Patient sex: M
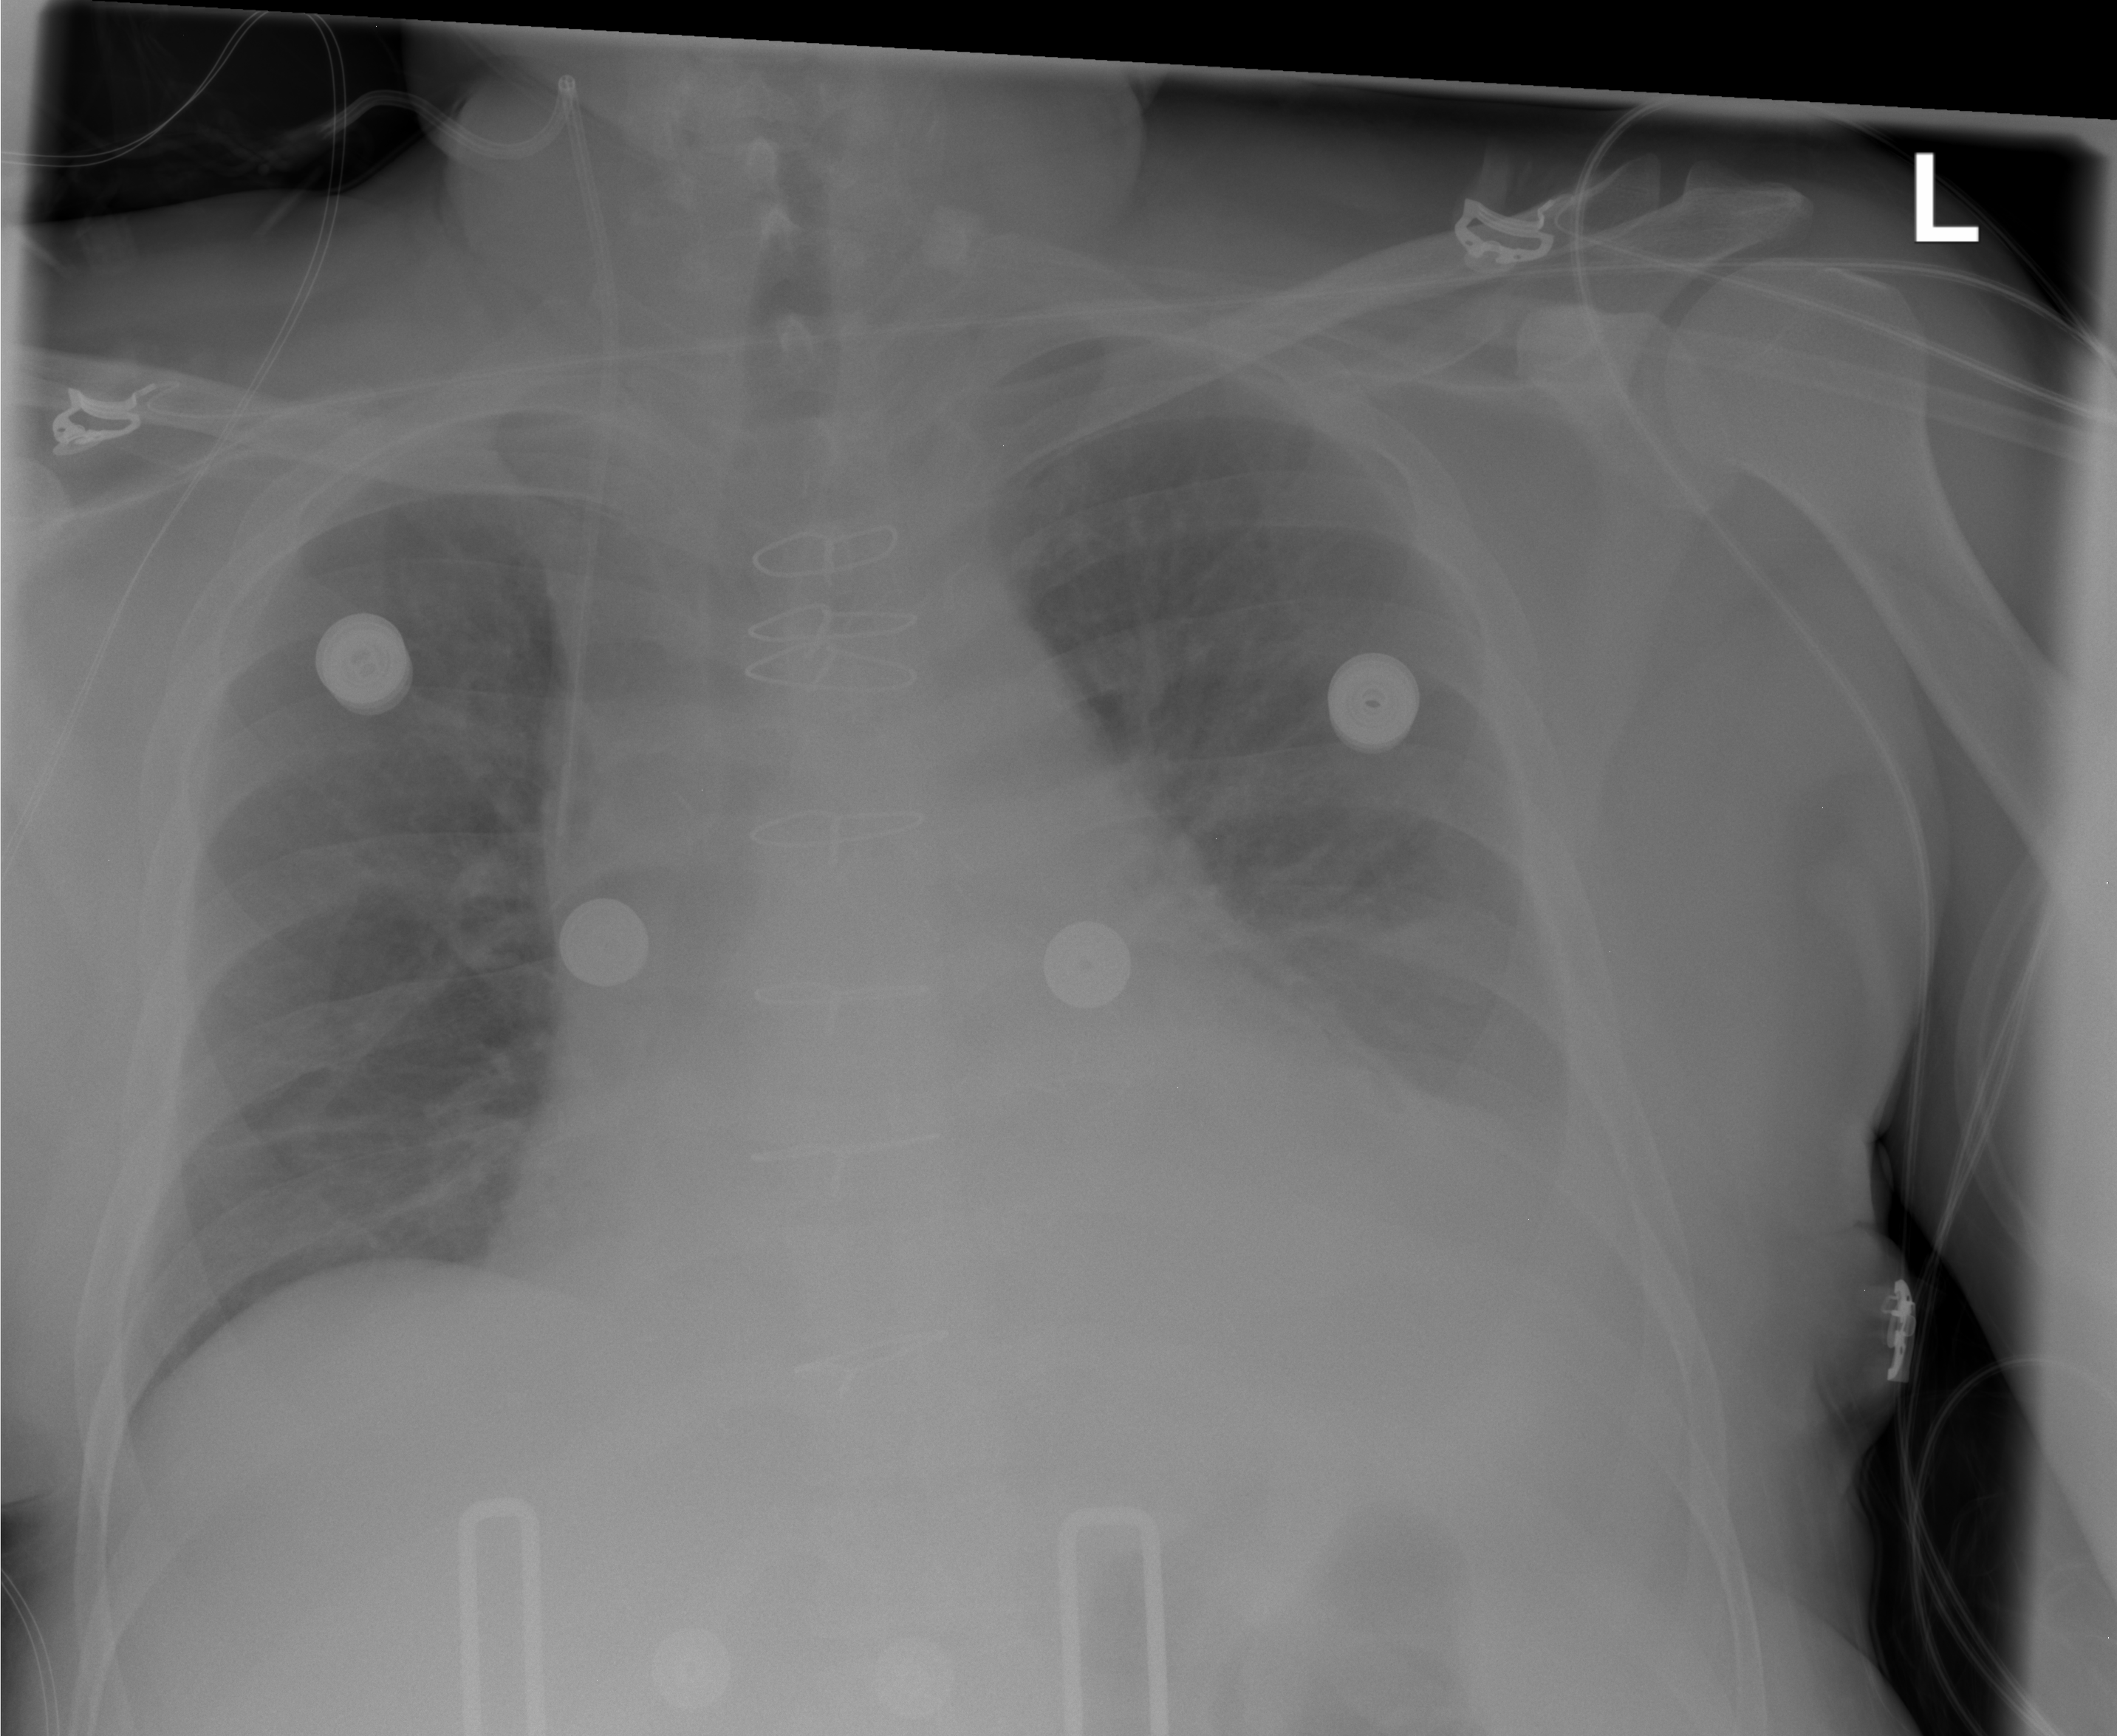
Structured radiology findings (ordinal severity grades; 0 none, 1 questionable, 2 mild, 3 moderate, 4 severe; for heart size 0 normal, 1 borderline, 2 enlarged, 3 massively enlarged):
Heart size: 2
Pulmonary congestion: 0
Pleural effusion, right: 0
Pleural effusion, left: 2
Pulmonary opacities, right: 0
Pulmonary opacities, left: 0
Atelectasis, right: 0
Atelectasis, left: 2